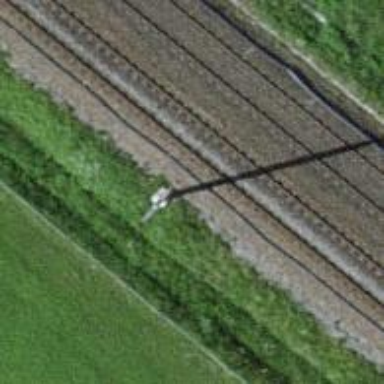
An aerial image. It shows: Power pole.